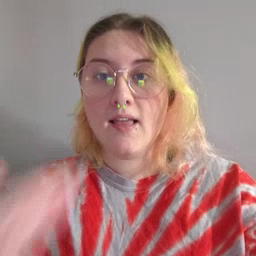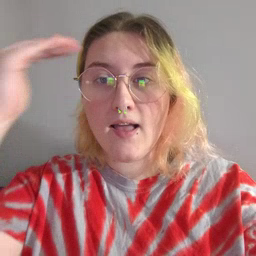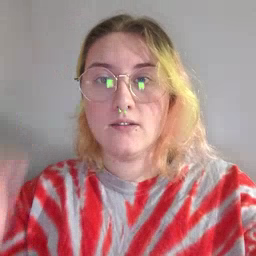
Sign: head